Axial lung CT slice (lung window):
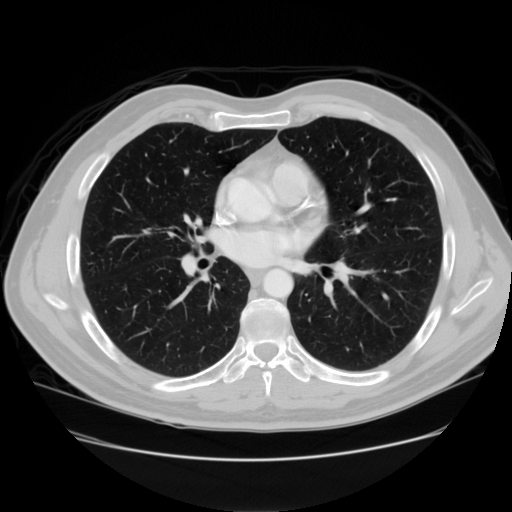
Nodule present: no